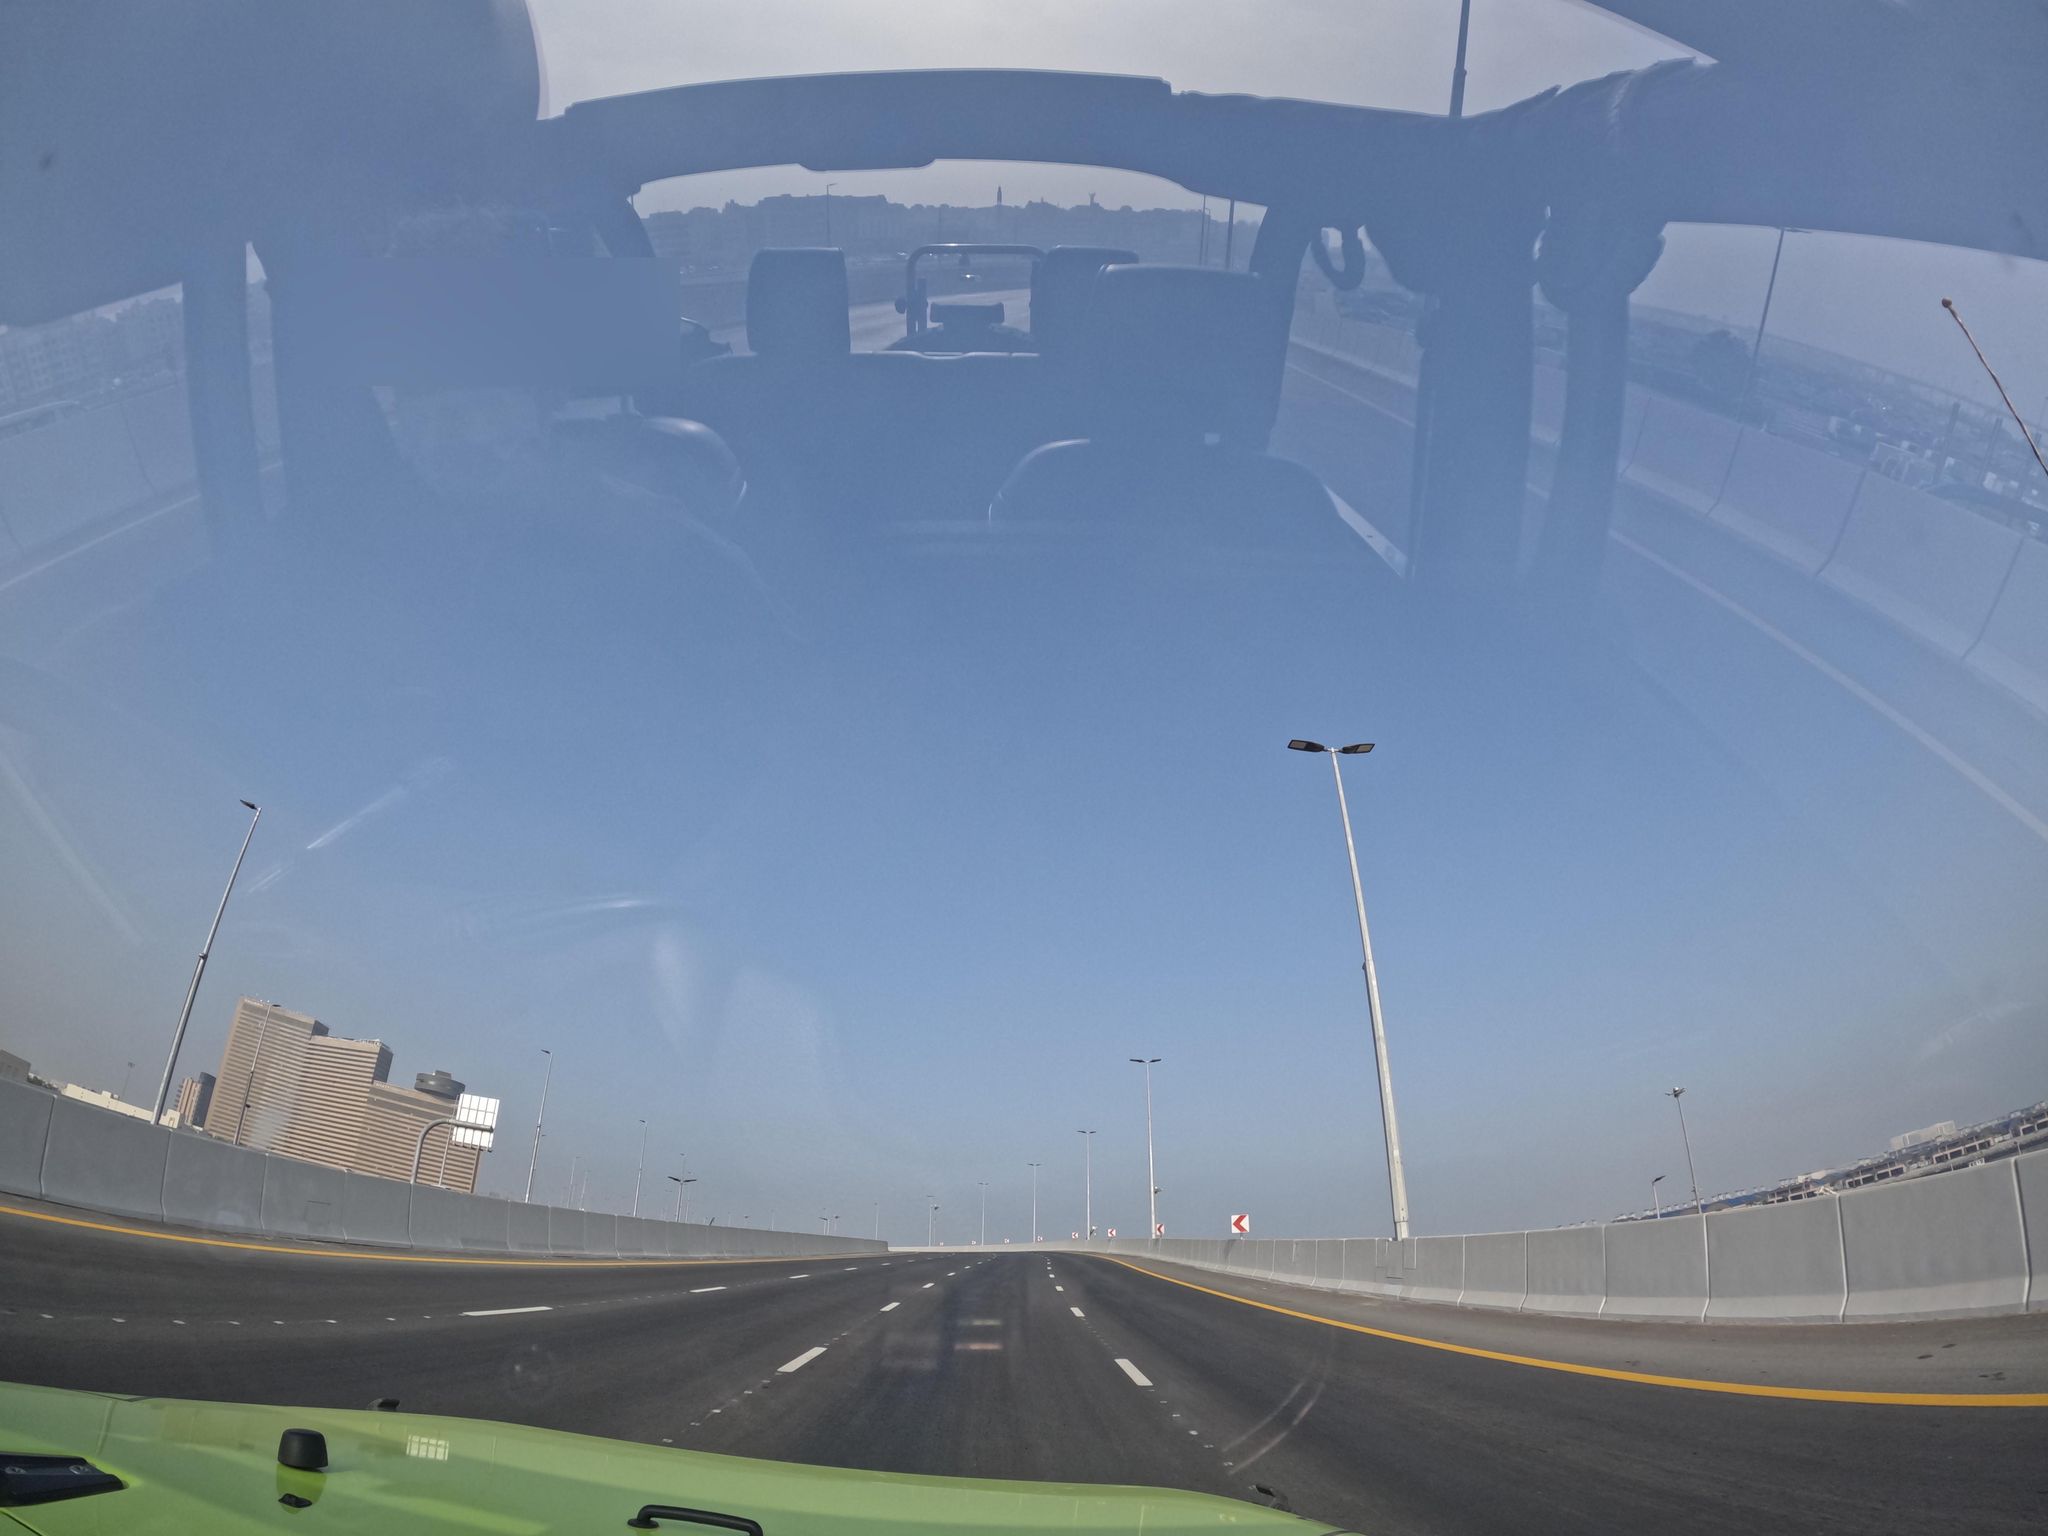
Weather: clear
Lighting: day
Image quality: good
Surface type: driving surface
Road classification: service, primary_link
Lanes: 2
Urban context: urban centre
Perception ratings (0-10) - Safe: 1.5, Lively: 1.27, Beautiful: 0.63, Boring: 6.23, Depressing: 5.07, Wealthy: 3.93